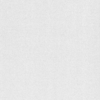
Label: dusty